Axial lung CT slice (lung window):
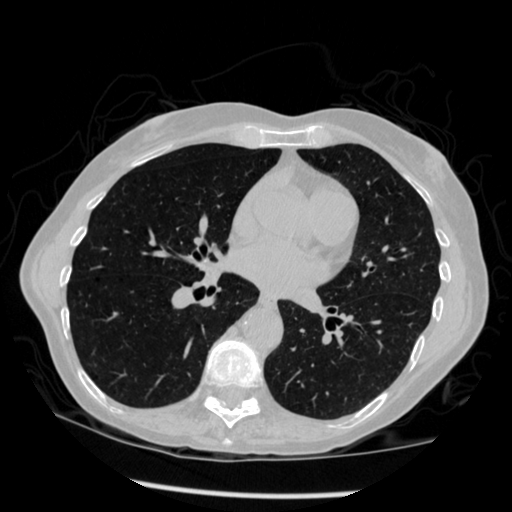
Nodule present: no